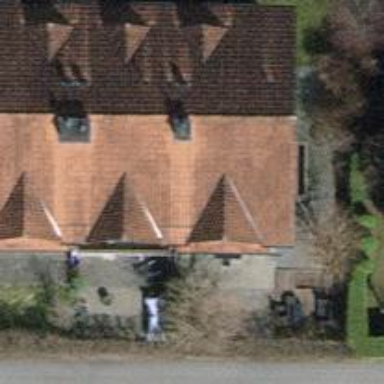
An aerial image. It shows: Small solar photovoltaic panel generator on the roof of building.